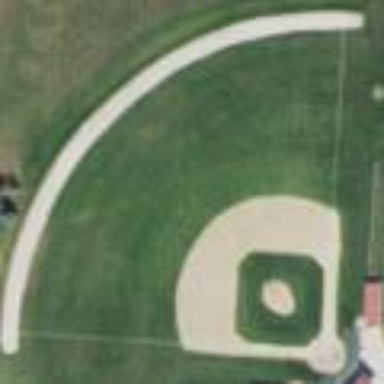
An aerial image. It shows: Baseball pitch for leisure land.